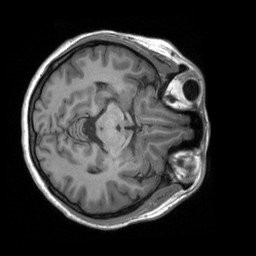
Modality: T1w
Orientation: axial
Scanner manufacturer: siemens
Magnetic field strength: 3 T
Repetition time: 2 s
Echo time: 0.0023 s